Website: crate-barrel
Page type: account-dashboard
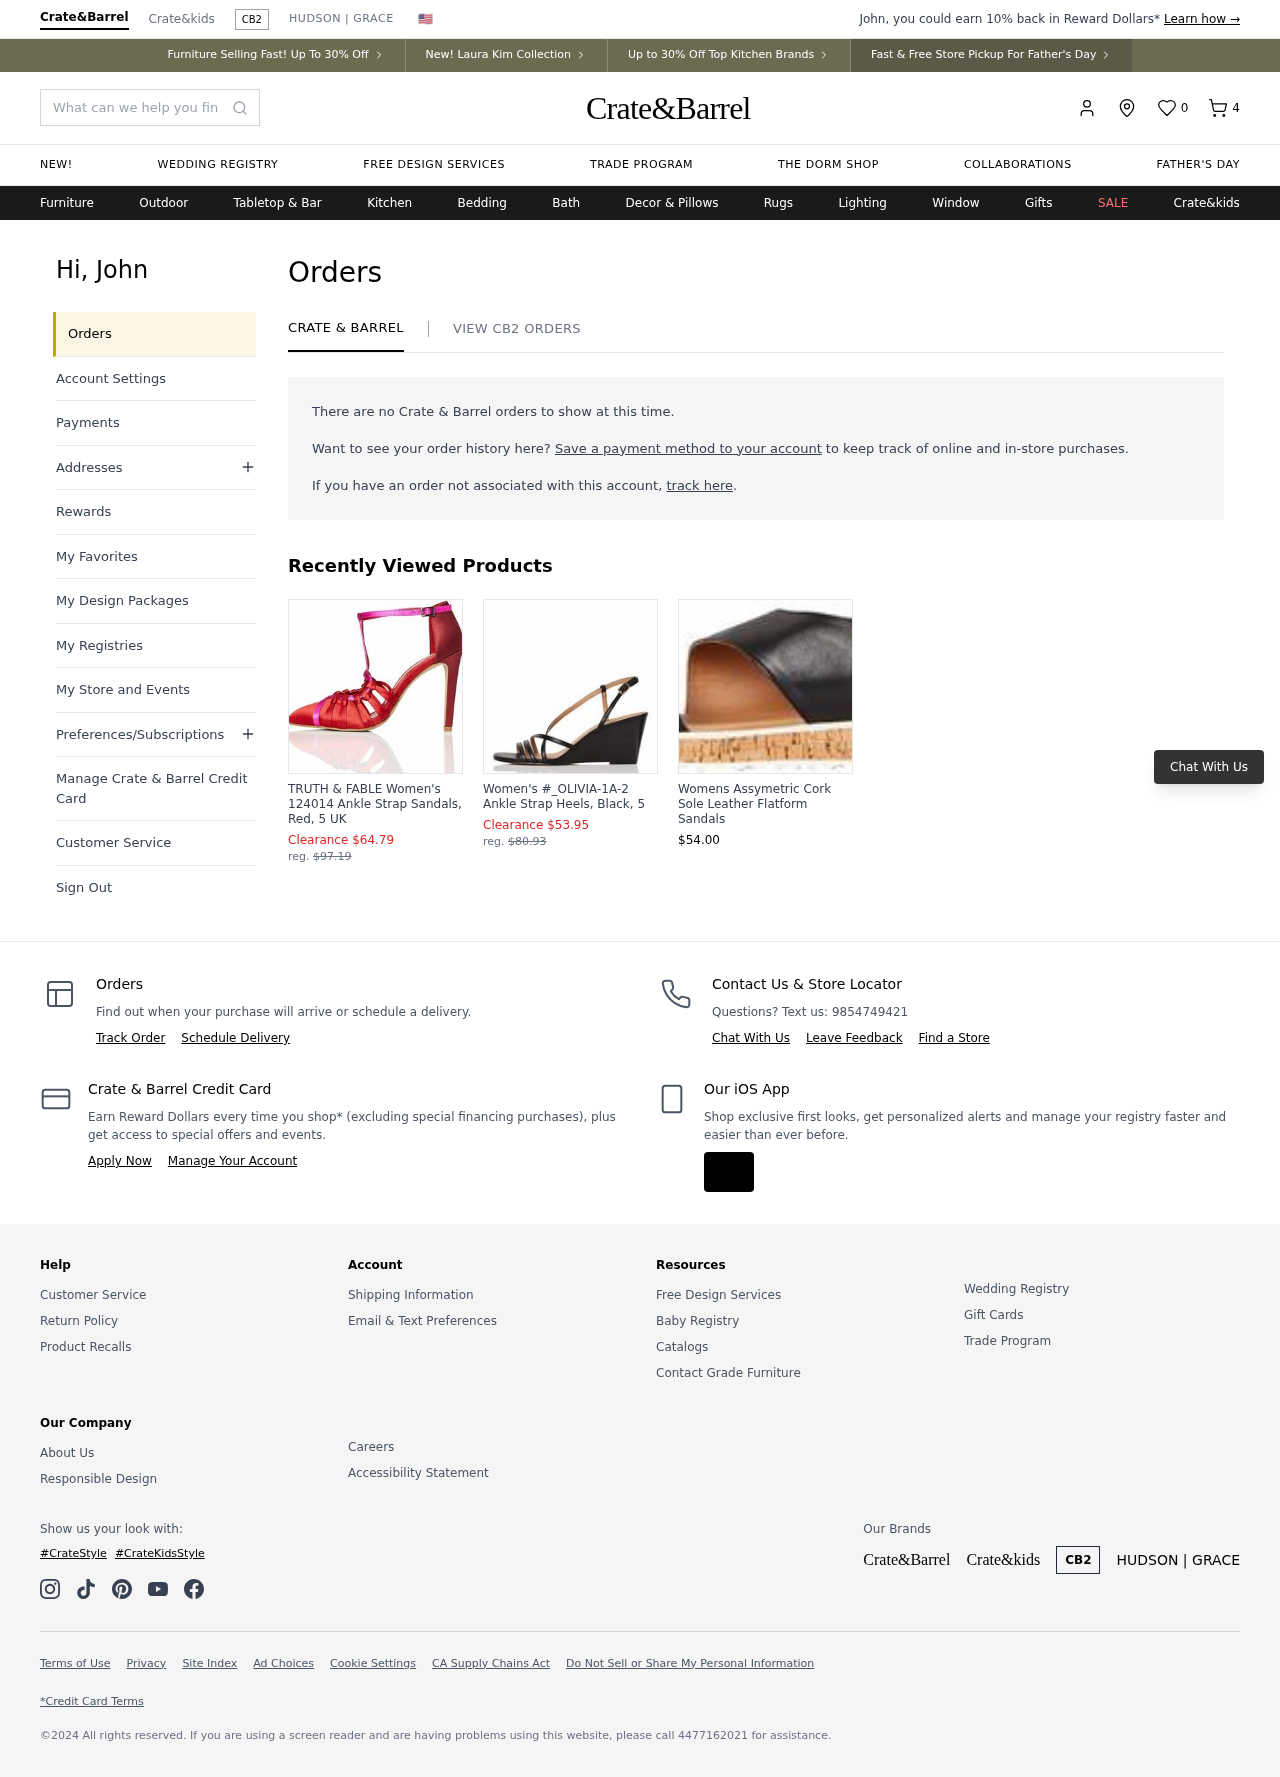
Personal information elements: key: PII_FIRSTNAME
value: John
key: PII_PHONE_ALT
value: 4477162021
Product elements: key: PRODUCT1_NAME
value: TRUTH & FABLE Women's 124014 Ankle Strap Sandals, Red, 5 UK
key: PRODUCT1_PRICE
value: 64.79
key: PRODUCT2_NAME
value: Women's #_OLIVIA-1A-2 Ankle Strap Heels, Black, 5
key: PRODUCT2_PRICE
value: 53.95
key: PRODUCT3_NAME
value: Womens Assymetric Cork Sole Leather Flatform Sandals
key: PRODUCT3_PRICE
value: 54
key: PRODUCT1_ORIGINAL_PRICE
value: $97.19
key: PRODUCT2_ORIGINAL_PRICE
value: $80.93
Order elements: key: ORDER_NUM_ITEMS
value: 4
Search elements: key: HEADER_SEARCH
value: What can we help you find?
Other elements: key: FAVORITES_COUNT
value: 0